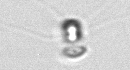
Label: Chaetoceros